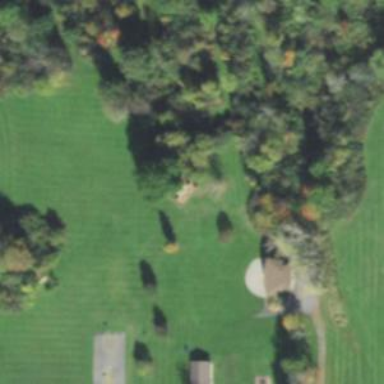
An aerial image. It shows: Disc golf basket.